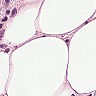
Metastatic tissue present: no